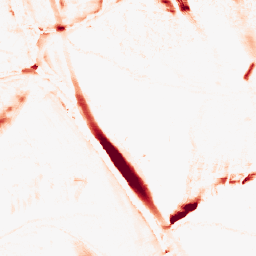
Category: morphological
Decomposition family: morphological_ellipse
Decomposition parameters: operation: opening
width: 10
height: 30
Upsampling method: area
Upsampling parameters: scale: 2
Upsampling scale: 2